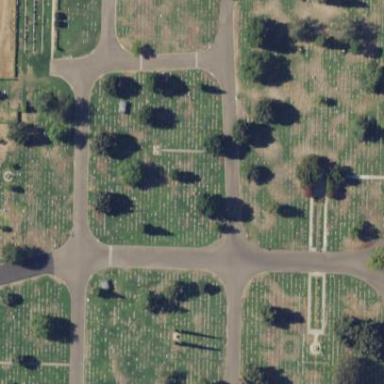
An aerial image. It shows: Cemetery.